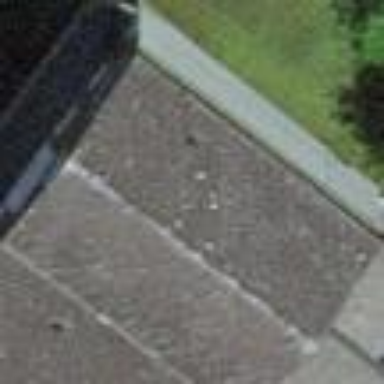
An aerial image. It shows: Gabled roof house.